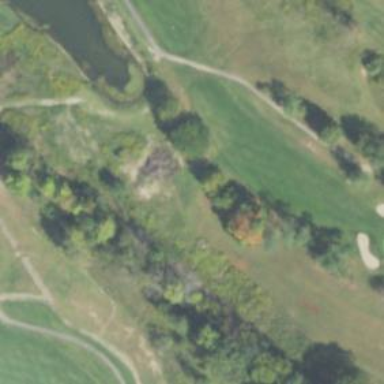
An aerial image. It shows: Golf fairway surrounded by grass.